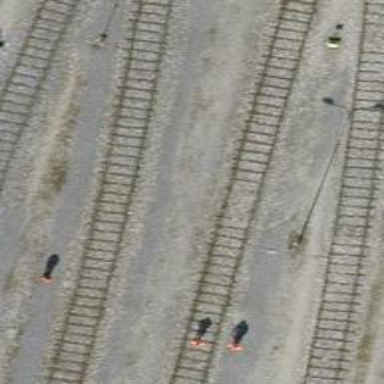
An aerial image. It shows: Single railway spur track.